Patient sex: F
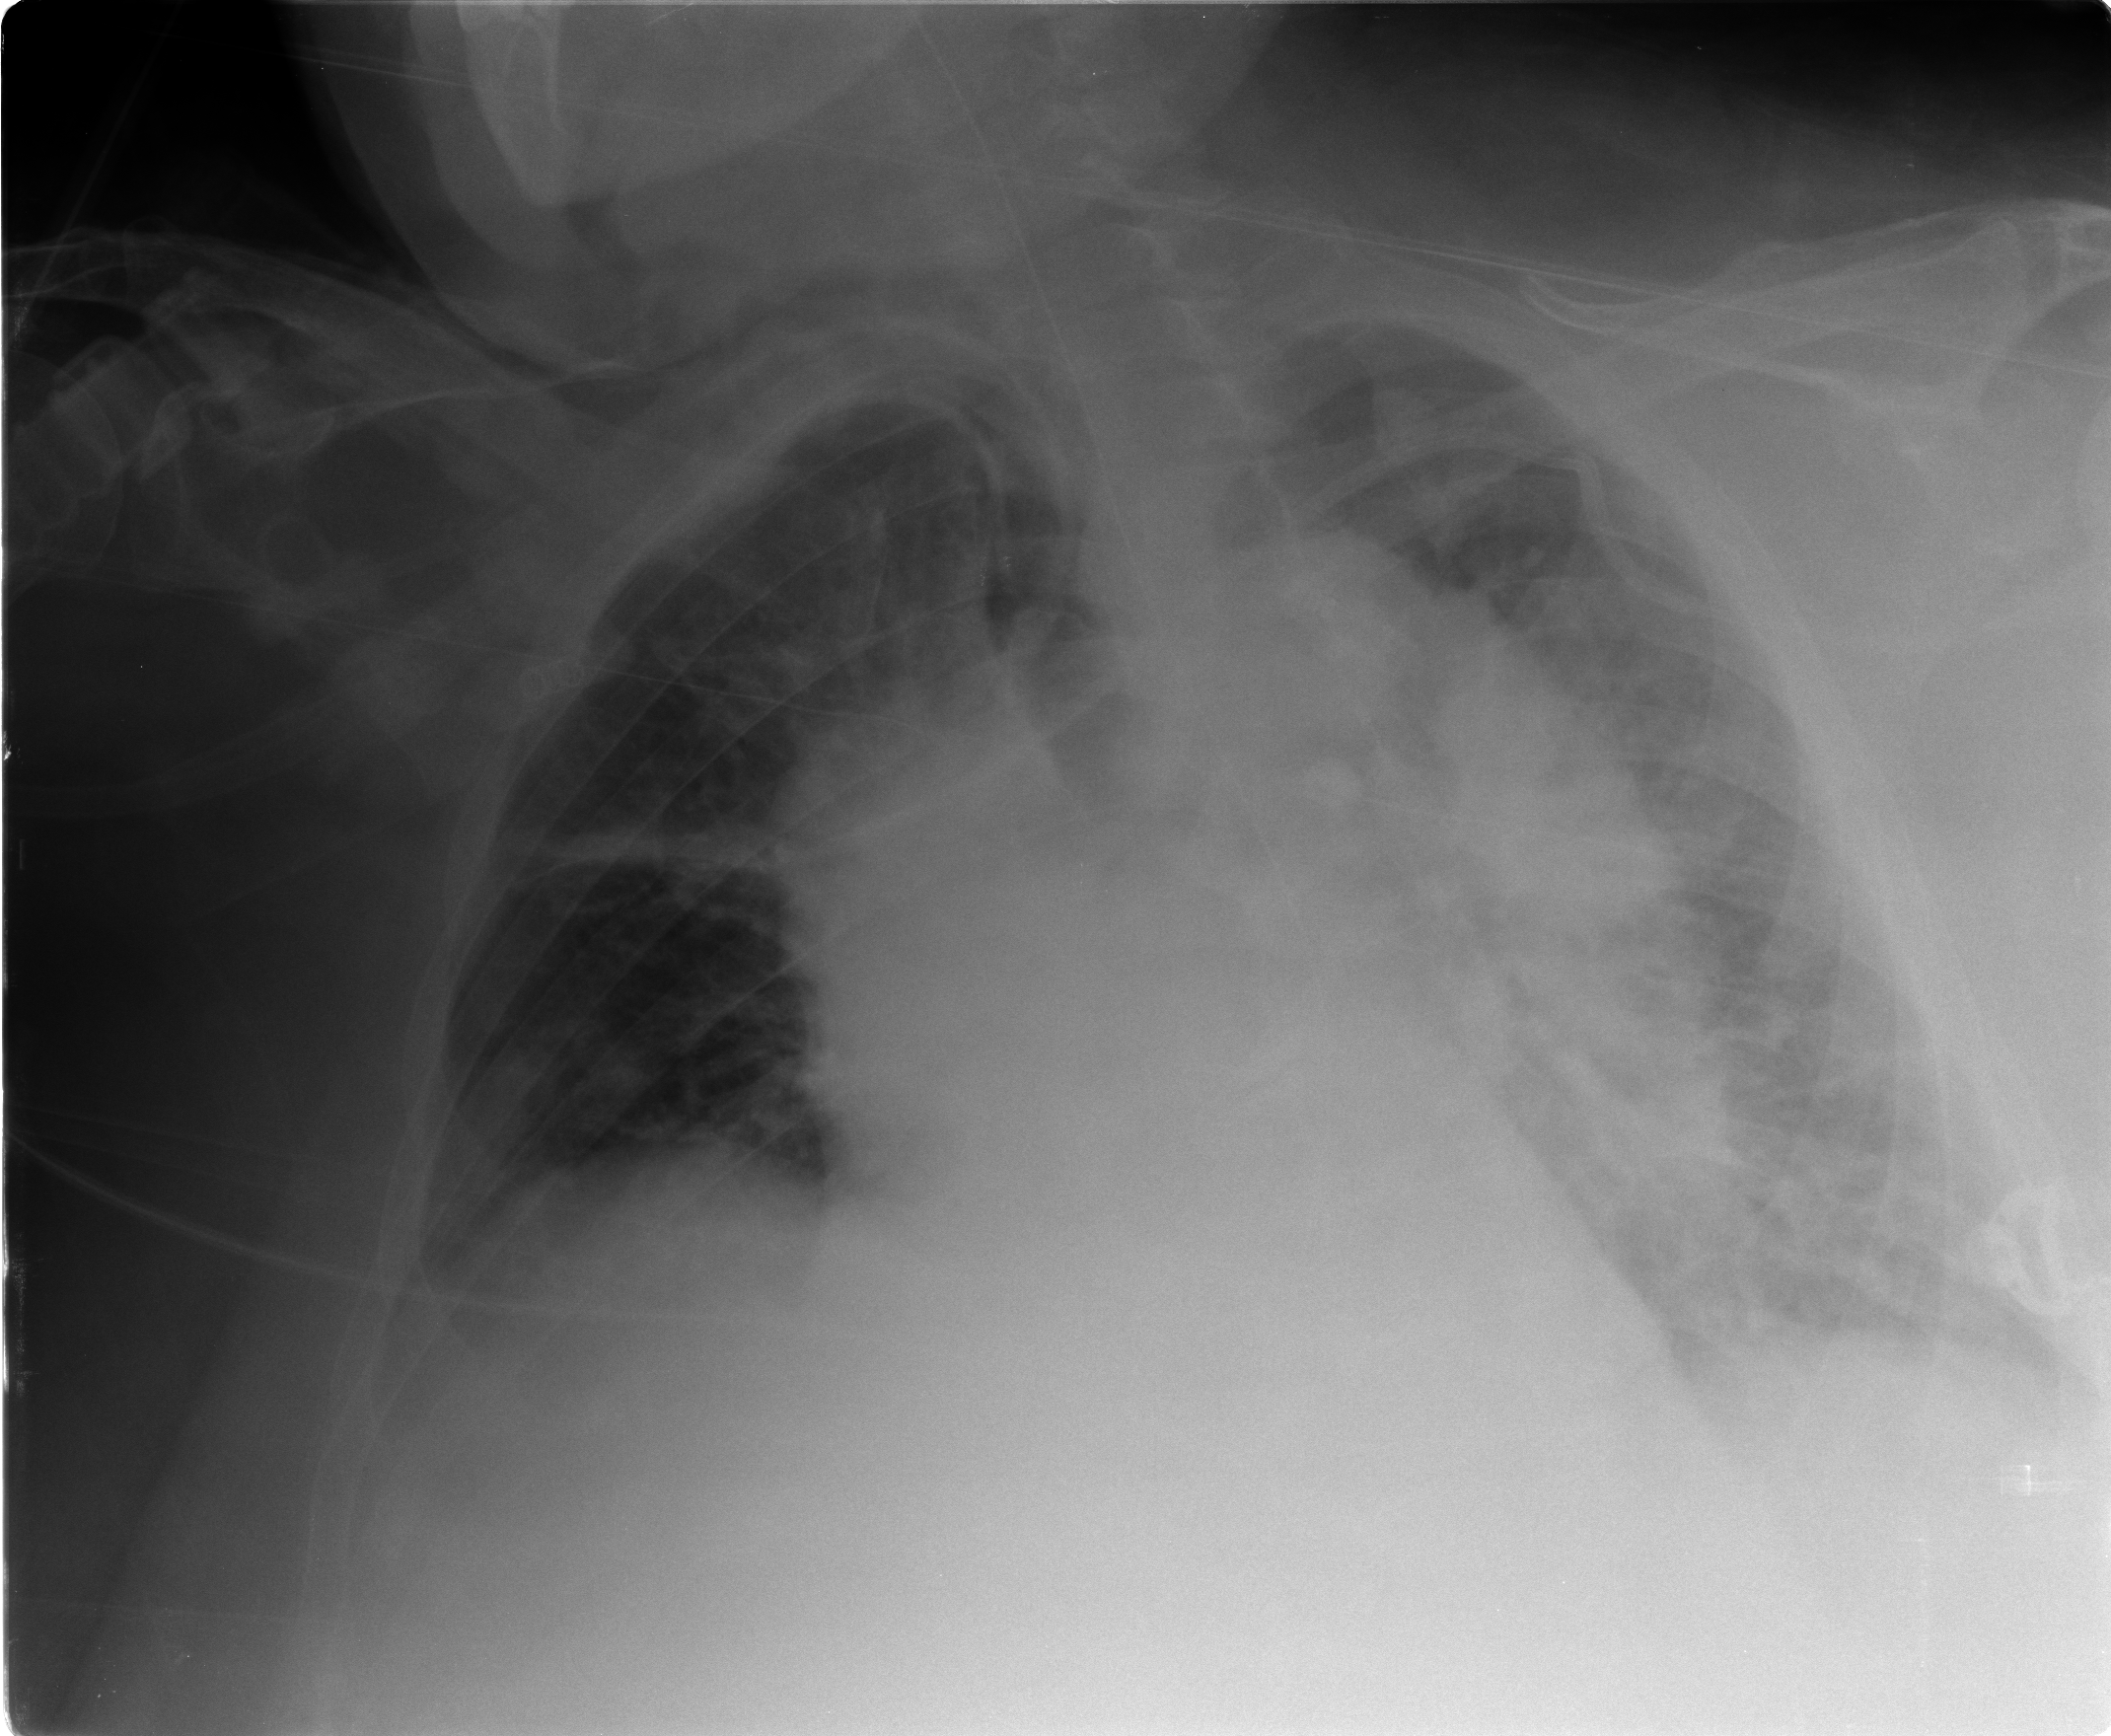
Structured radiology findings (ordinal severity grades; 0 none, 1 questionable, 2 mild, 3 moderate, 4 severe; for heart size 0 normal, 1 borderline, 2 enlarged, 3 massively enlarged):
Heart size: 2
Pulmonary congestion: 3
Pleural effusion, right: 2
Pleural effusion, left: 2
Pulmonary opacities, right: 2
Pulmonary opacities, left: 2
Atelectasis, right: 2
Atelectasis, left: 2